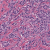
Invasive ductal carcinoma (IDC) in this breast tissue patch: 1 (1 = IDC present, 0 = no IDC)